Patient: sex M, age 19
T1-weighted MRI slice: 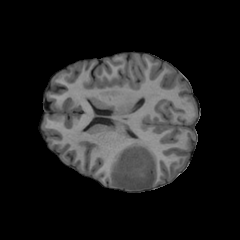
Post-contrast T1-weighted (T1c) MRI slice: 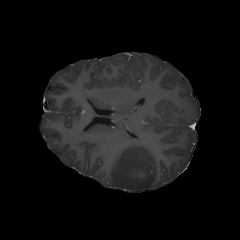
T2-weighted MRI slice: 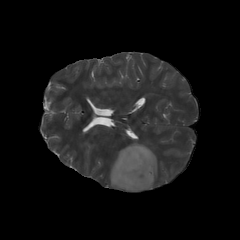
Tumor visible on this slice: yes
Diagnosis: Oligodendroglioma, IDH-mutant, 1p/19q-codeleted
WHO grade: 3